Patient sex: M
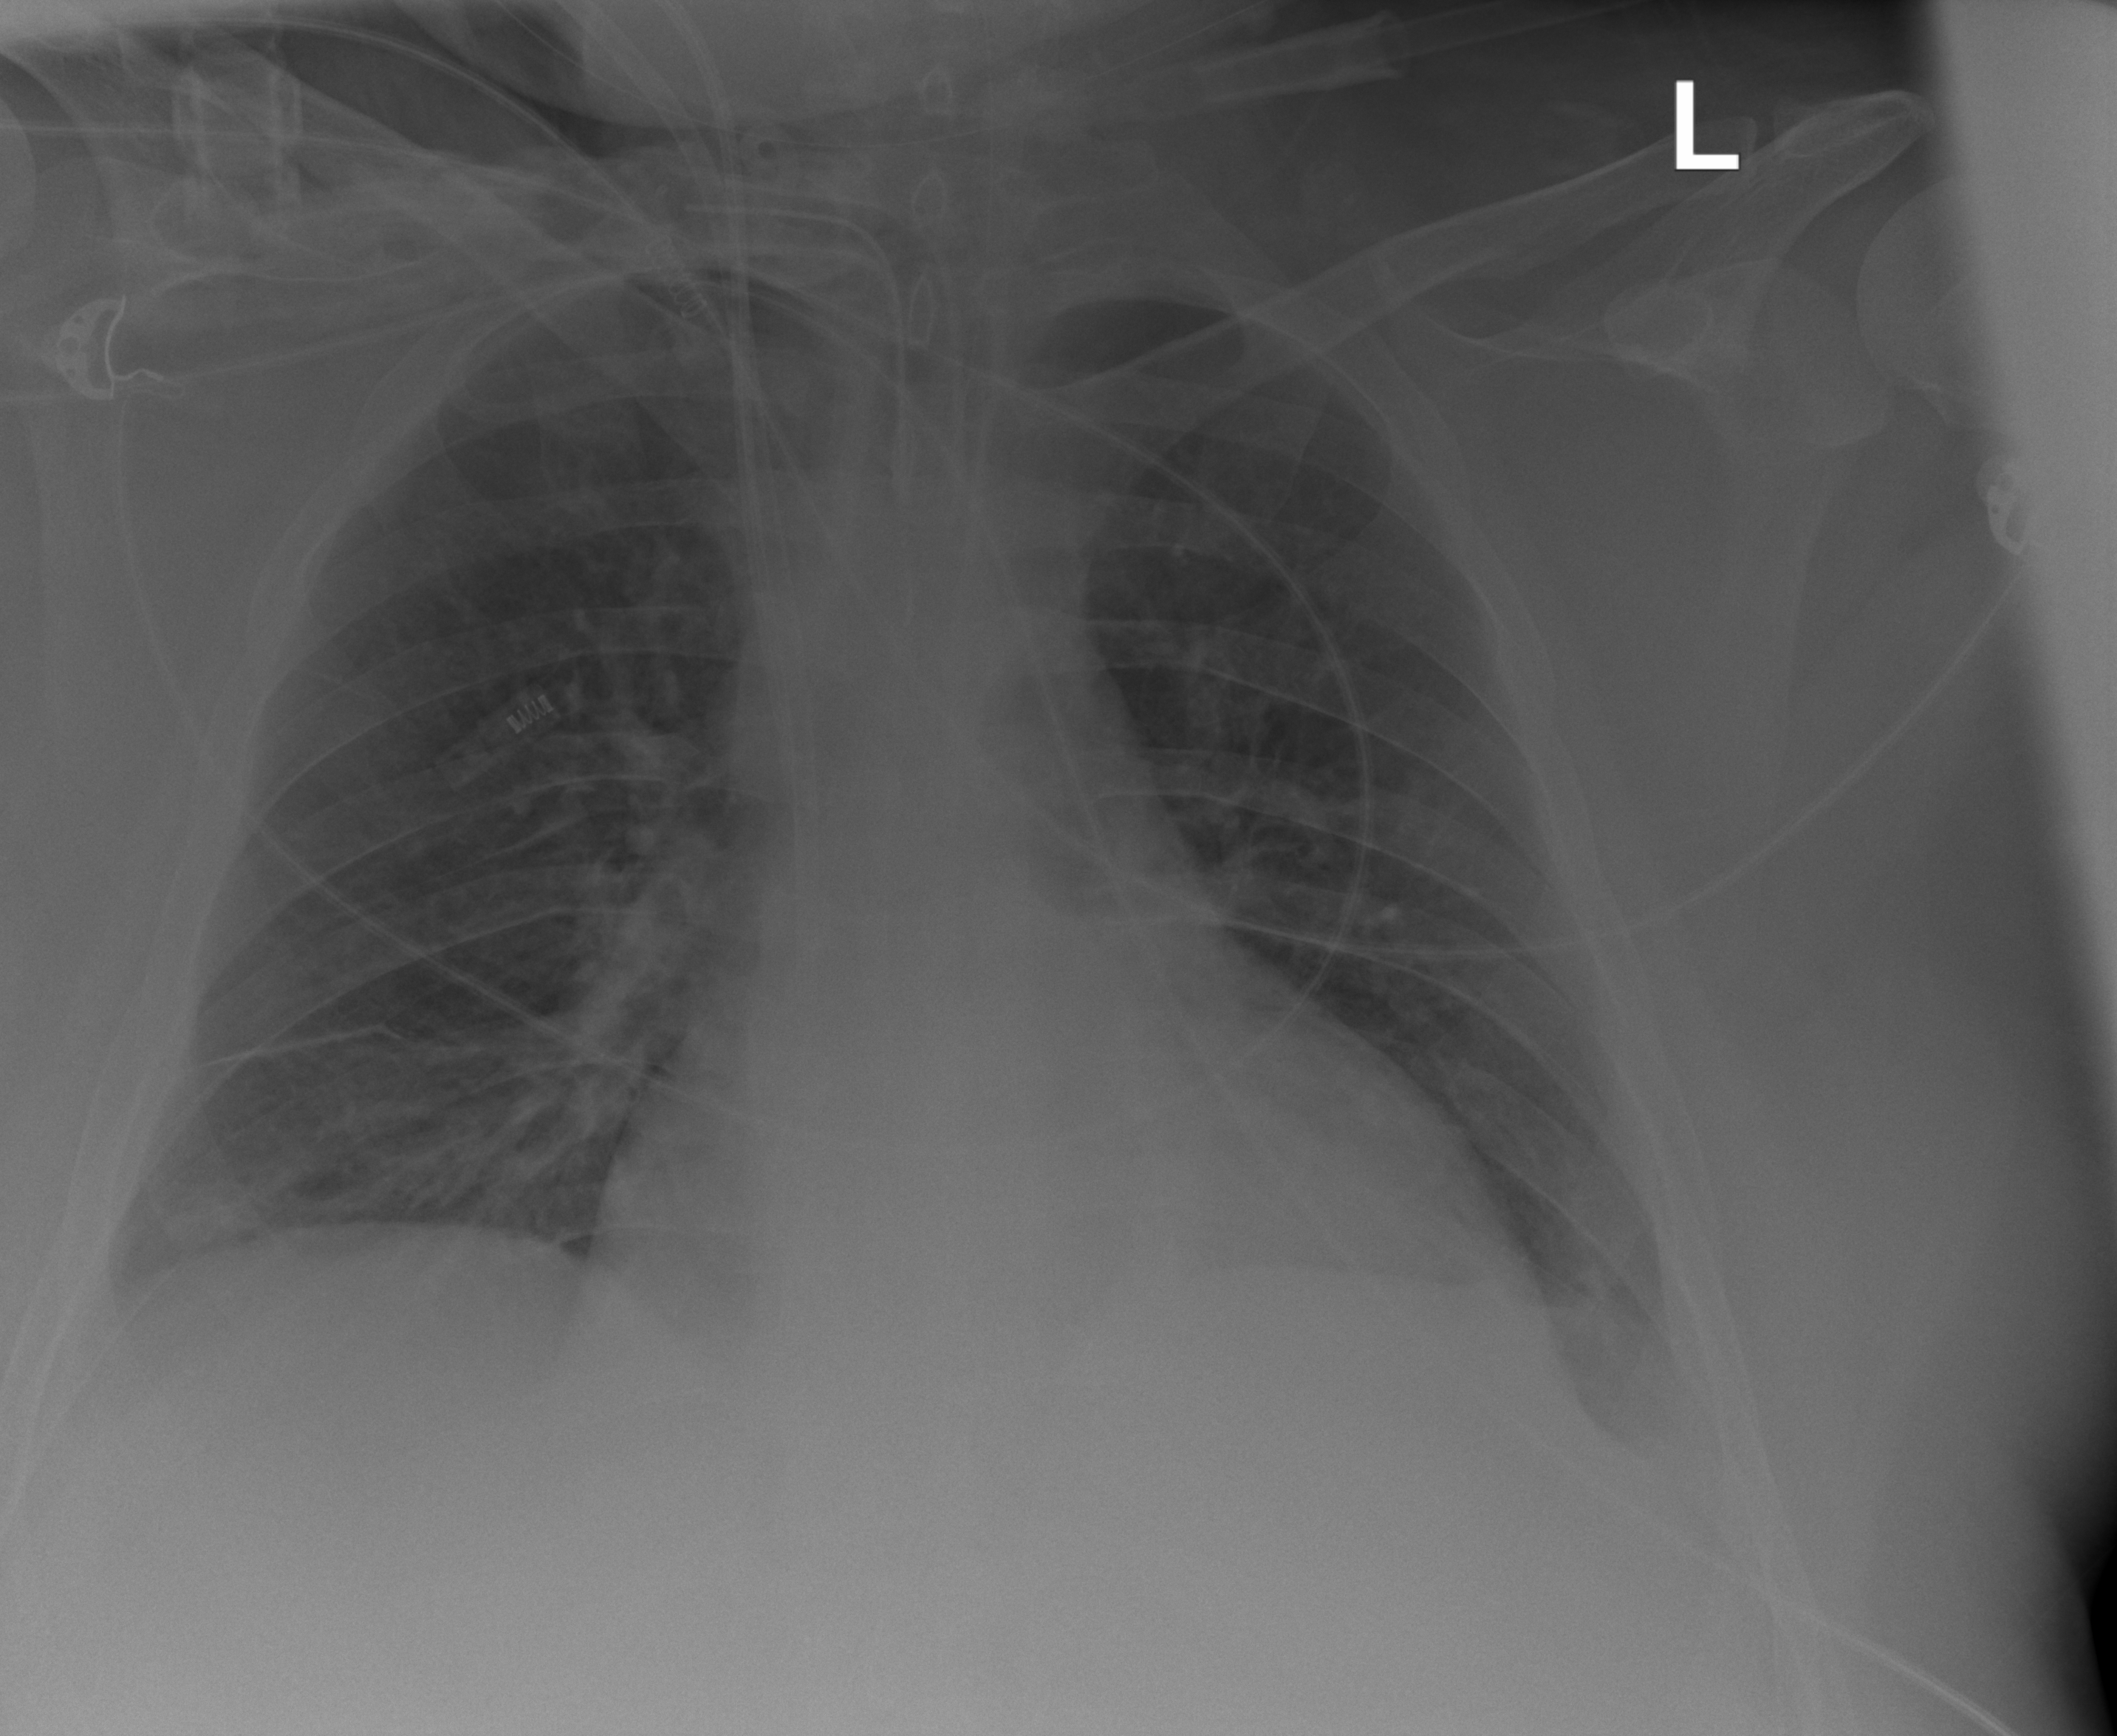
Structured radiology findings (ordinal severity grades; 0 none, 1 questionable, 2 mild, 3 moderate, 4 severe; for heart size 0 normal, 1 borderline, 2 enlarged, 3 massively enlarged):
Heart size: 1
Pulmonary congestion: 1
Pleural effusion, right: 2
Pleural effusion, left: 2
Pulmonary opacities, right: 2
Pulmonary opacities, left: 0
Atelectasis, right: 2
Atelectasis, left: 2